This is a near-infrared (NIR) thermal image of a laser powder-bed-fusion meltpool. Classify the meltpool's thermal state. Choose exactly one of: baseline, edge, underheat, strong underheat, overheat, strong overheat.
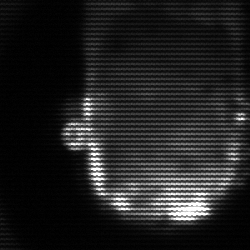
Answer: baseline